Question: Using 3.6.2. When I choose to create a new Android Project, I enter a name, 'FirstProject' but the Finish button remains hollow and I cannot get past creating the project.
I did a little Google research and found a common cause of this is that the support folder that exists in the SDK's extras folder needs to be duplicated and the duplicate named to compatibility. I've done this now, and restarted Eclipse, but this still hasn't fixed the issue.
I also read that Juno causes this problem, but I'm not using Juno.
Has anyone experienced this problem before? Very eager to start an Android App!!
EDIT: A screen of the error:

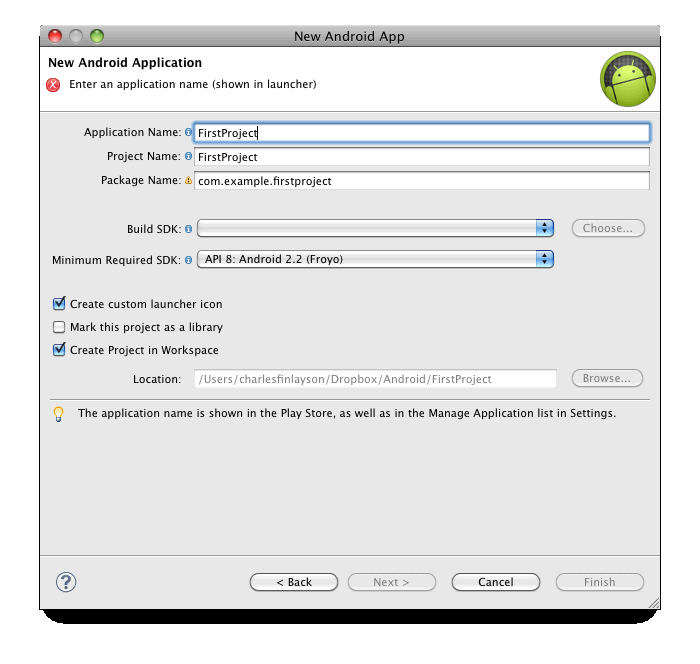
Answer: You need to choose a Build SDK. If there is nothing in that drop-down, please visit the SDK Manager (Window > Android SDK Manager) and download one or more SDK platforms and associated emulators.